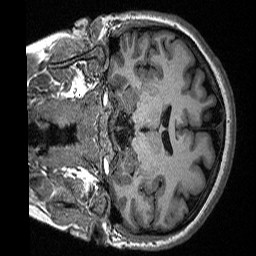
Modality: T1w
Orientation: coronal
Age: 35
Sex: female
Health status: healthy
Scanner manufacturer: siemens
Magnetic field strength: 3 T
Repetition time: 2.3 s
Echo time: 0.00298 s